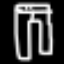
Label: pants